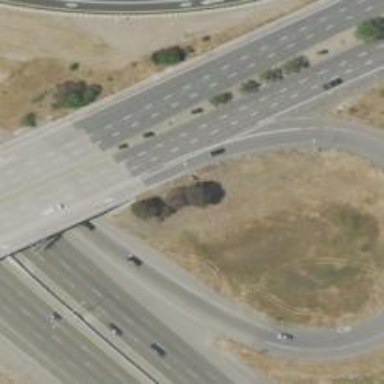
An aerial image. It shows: Primary highway crossing over bridge.